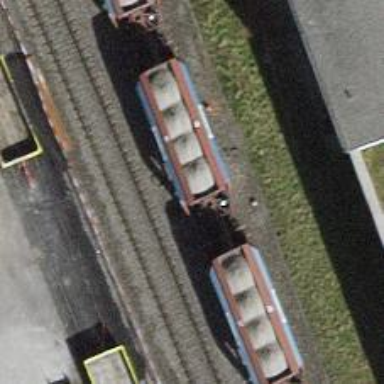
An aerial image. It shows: Railway switch.